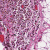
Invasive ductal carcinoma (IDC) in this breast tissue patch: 0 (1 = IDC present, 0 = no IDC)